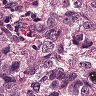
Metastatic tissue present: yes